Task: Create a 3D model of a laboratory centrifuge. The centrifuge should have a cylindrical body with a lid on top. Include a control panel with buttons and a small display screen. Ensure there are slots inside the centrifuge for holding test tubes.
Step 278:
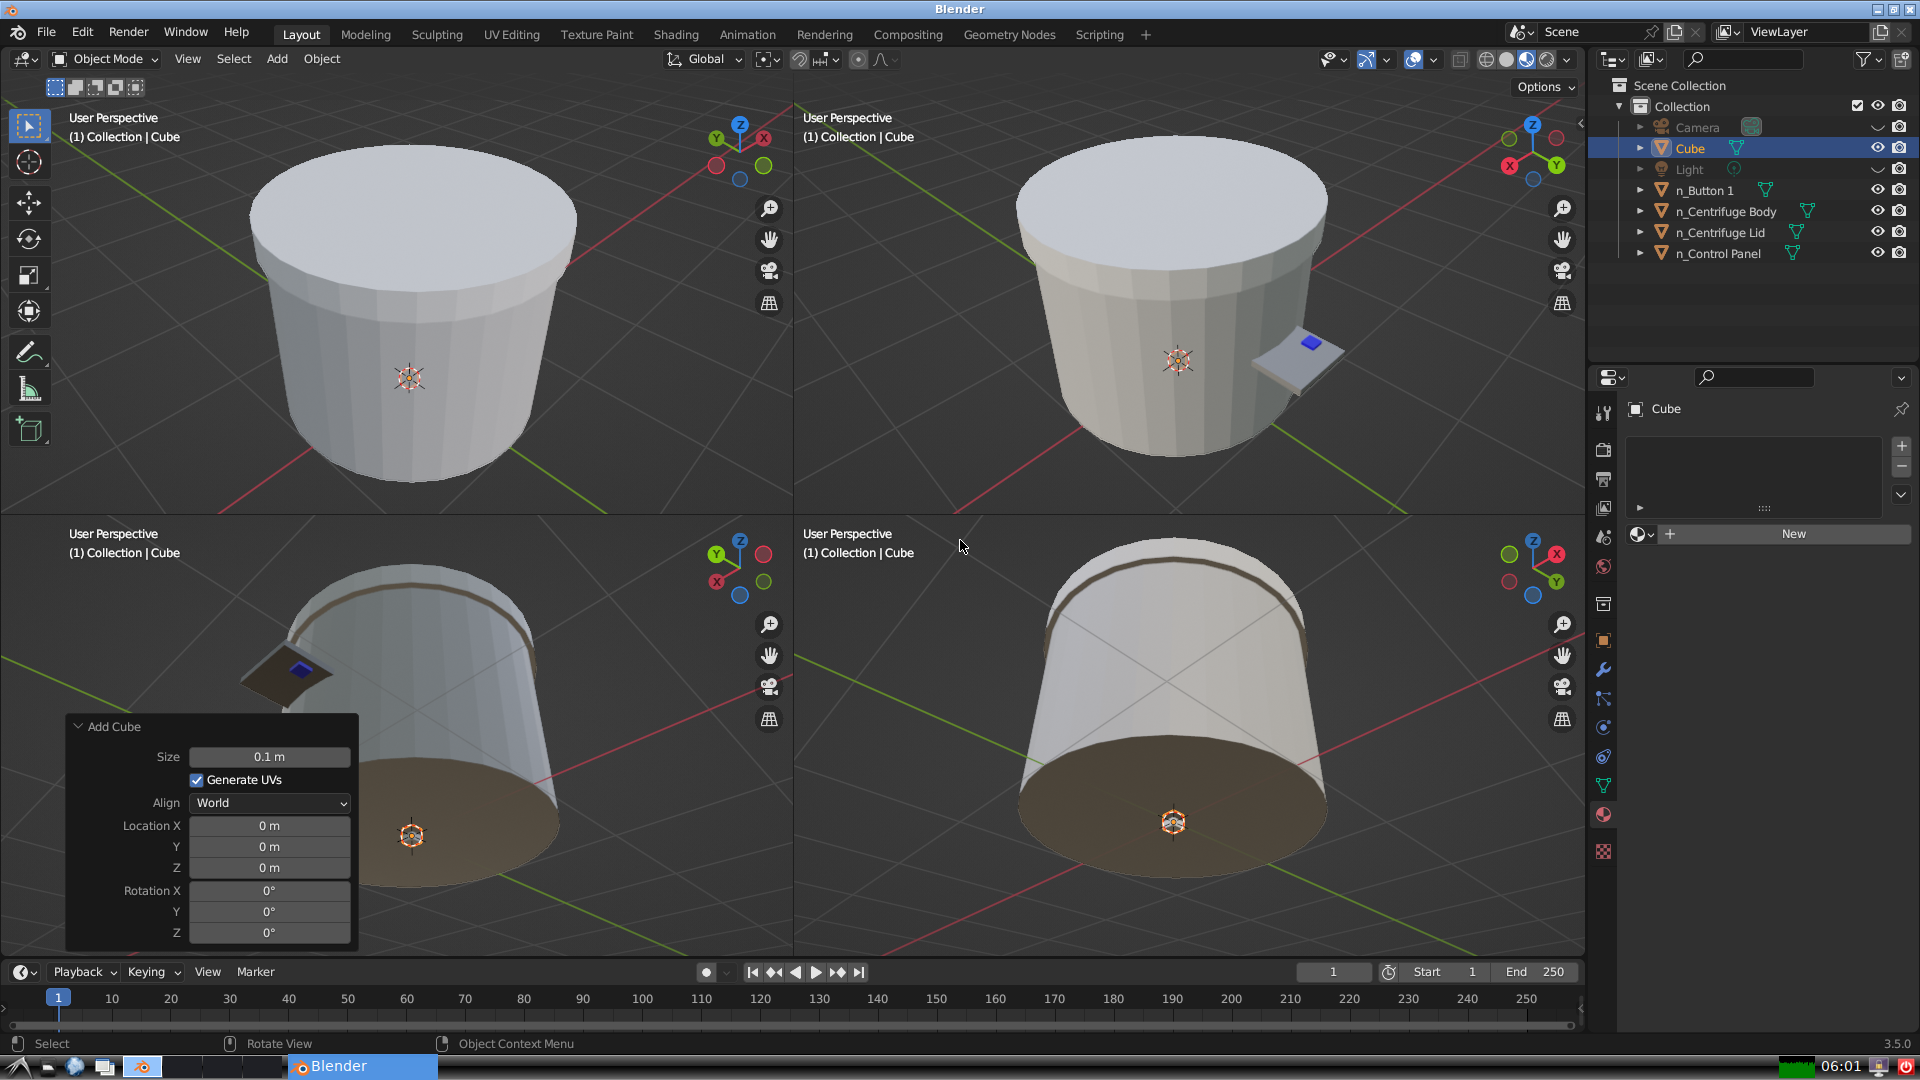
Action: {"mouse_move": [270, 826]}